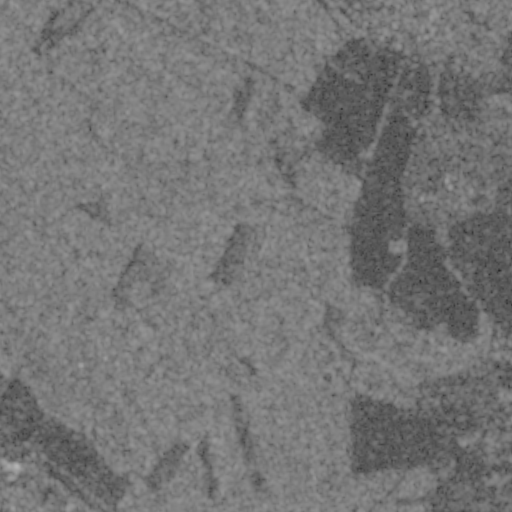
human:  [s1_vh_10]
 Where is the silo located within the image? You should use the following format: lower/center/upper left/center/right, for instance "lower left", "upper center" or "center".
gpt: The silo is located in the lower left of the image.
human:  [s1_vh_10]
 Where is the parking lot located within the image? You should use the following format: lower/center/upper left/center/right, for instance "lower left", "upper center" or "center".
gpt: There is no parking lot in the image.

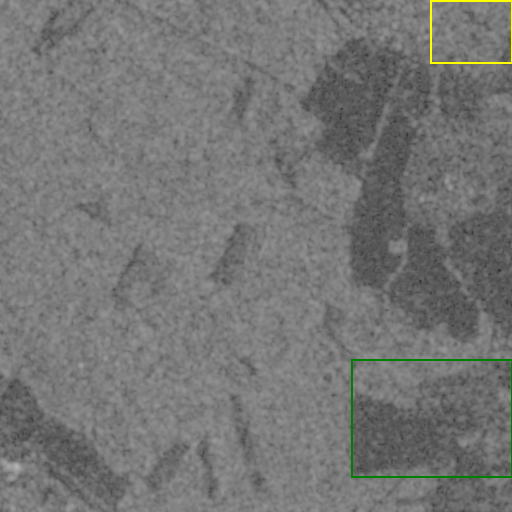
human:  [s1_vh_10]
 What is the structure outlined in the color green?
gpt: The structure outlined in green is a crop field.
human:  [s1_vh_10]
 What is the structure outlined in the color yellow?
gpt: The structure outlined in yellow is a park.
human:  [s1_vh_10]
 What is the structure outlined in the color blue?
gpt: There is no blue outline.